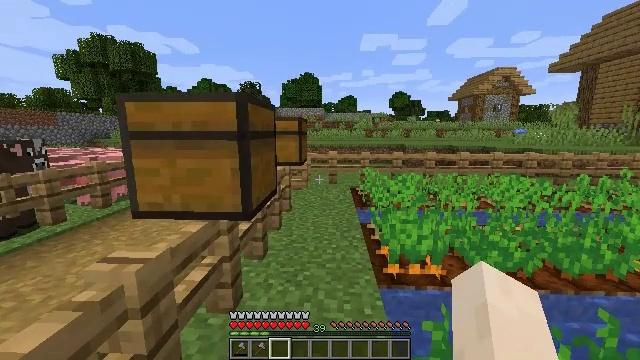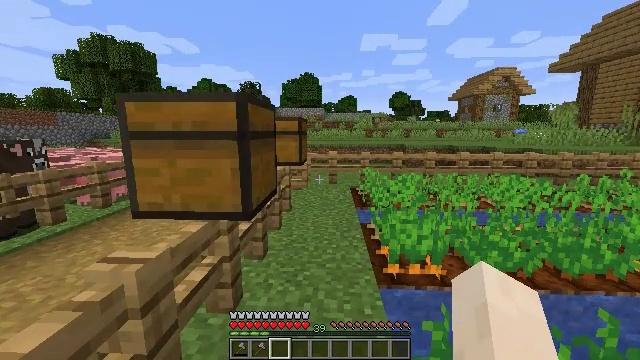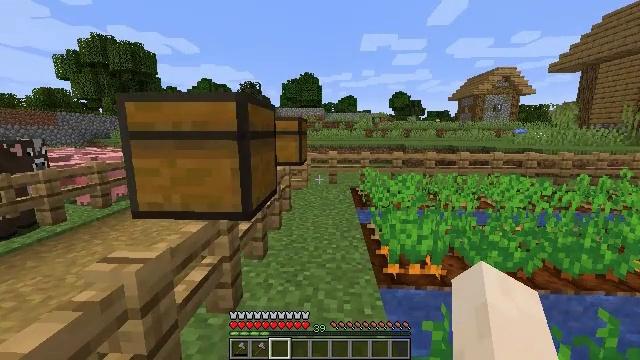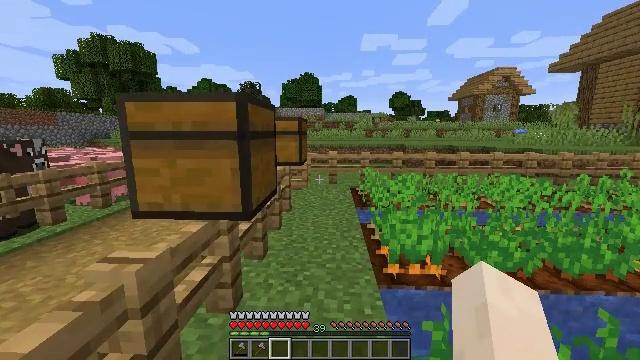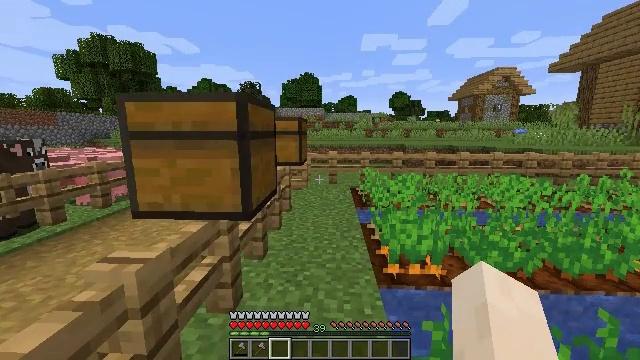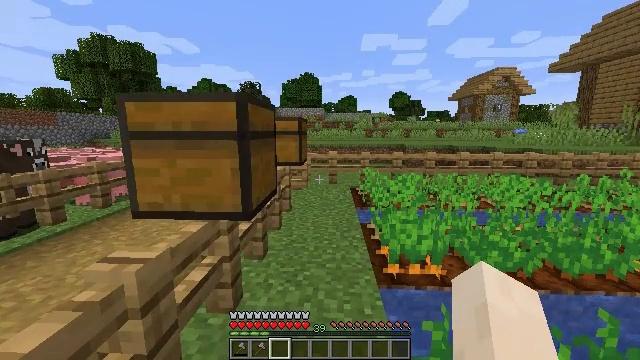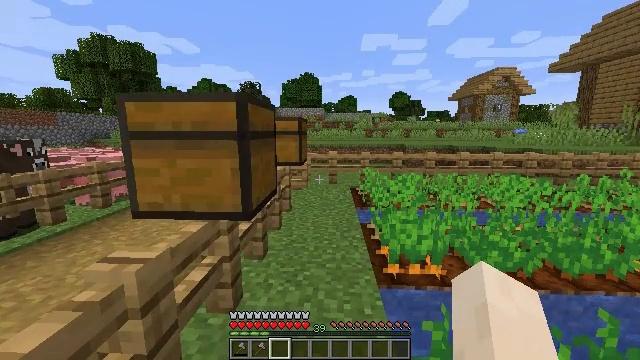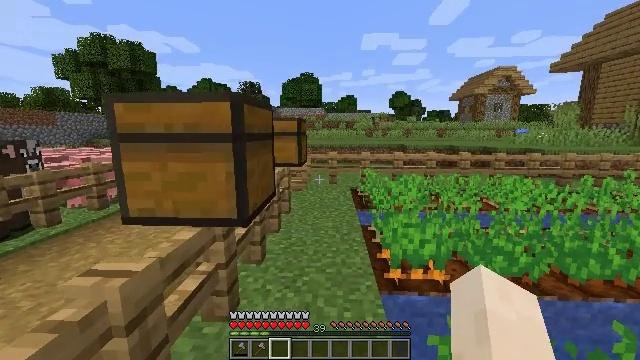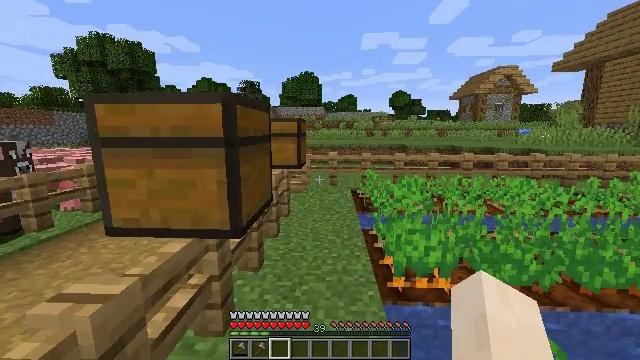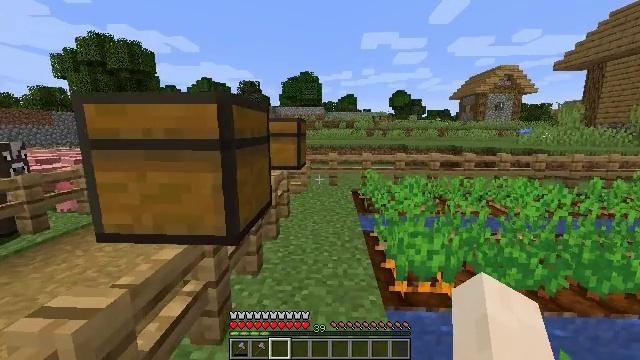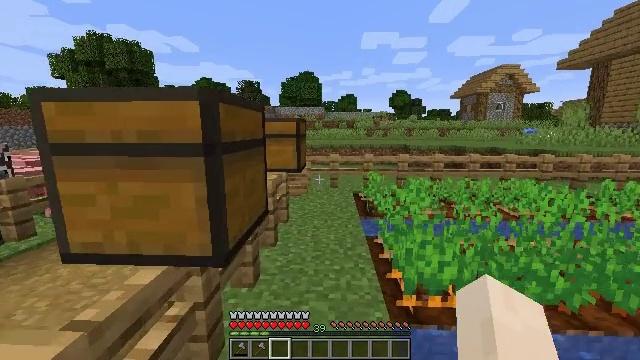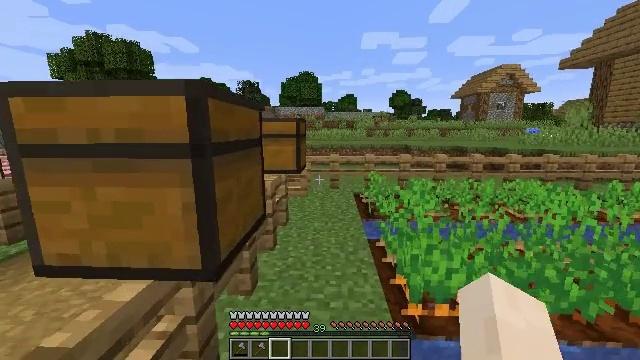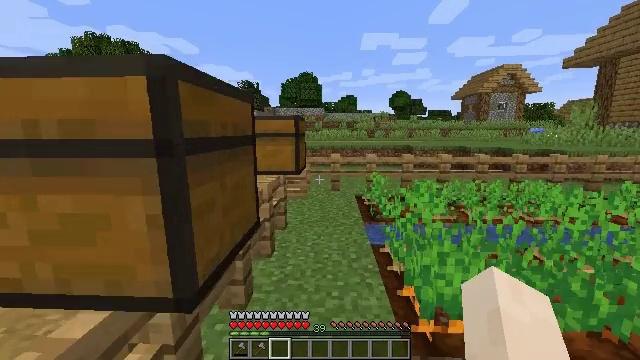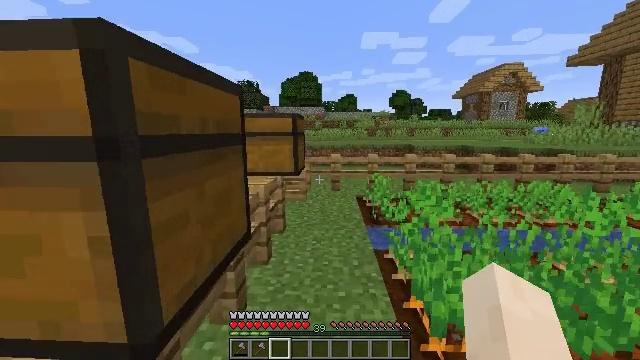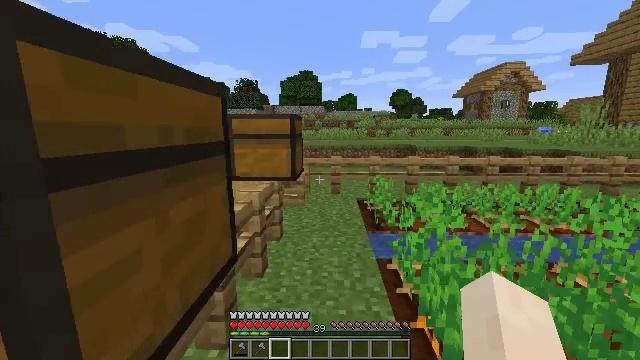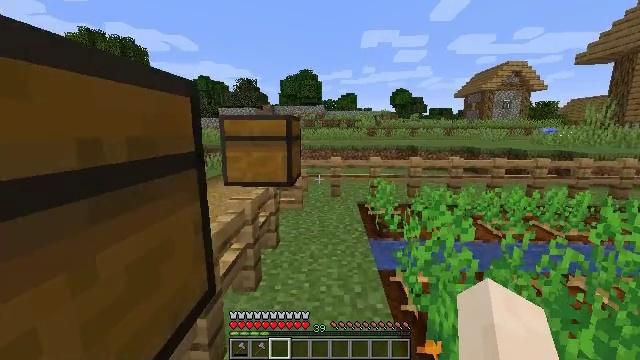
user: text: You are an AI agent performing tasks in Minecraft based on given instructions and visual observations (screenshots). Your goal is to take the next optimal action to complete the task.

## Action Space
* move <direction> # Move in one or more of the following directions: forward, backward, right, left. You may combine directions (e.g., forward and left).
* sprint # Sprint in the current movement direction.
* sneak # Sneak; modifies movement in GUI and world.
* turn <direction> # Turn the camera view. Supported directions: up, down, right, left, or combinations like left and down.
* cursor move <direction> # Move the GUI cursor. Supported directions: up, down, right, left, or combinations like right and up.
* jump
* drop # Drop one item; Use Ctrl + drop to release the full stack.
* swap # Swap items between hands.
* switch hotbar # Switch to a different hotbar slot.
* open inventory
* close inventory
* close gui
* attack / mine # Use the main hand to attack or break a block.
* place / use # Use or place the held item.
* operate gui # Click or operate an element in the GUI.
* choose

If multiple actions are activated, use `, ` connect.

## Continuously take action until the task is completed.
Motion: motion action
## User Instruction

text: Mine the oak fence gate.
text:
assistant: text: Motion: no_op
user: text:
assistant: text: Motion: no_op
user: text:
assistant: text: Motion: no_op
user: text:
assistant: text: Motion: no_op
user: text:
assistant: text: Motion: no_op
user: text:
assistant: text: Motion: no_op
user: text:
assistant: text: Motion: move forward
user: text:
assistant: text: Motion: move forward
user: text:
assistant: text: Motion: move forward
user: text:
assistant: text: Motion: move forward
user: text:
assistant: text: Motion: move forward
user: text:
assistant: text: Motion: move forward
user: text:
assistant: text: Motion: move forward
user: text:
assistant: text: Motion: move forward
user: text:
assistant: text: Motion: move forward
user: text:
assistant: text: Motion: move forward
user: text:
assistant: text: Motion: move forward
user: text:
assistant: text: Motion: move forward and move right
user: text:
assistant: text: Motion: move forward and move right, turn left and down
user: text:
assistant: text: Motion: move forward and move right, turn left and down
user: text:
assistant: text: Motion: move forward and move right, turn left and down
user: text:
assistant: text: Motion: move forward, turn left
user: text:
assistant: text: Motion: move forward, turn left
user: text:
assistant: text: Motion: move forward
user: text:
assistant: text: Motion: move forward and move right
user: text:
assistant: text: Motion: move forward and move right
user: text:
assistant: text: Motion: move forward and move right
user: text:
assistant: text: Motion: move forward and move right, turn left
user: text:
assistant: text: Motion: move forward and move right, turn left
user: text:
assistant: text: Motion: move forward and move right, turn left